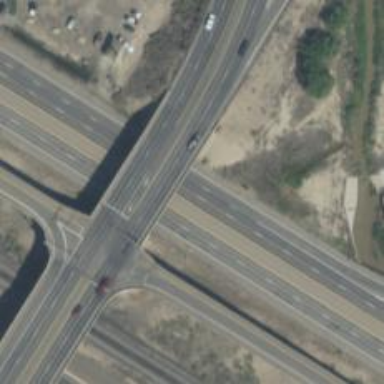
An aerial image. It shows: Asphalt trunk highway with grade 1 track type. It is expressway.